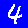
Digit: 4